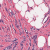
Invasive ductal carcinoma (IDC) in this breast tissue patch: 1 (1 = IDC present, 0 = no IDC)